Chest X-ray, PA view. Patient: 13 years old, sex F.
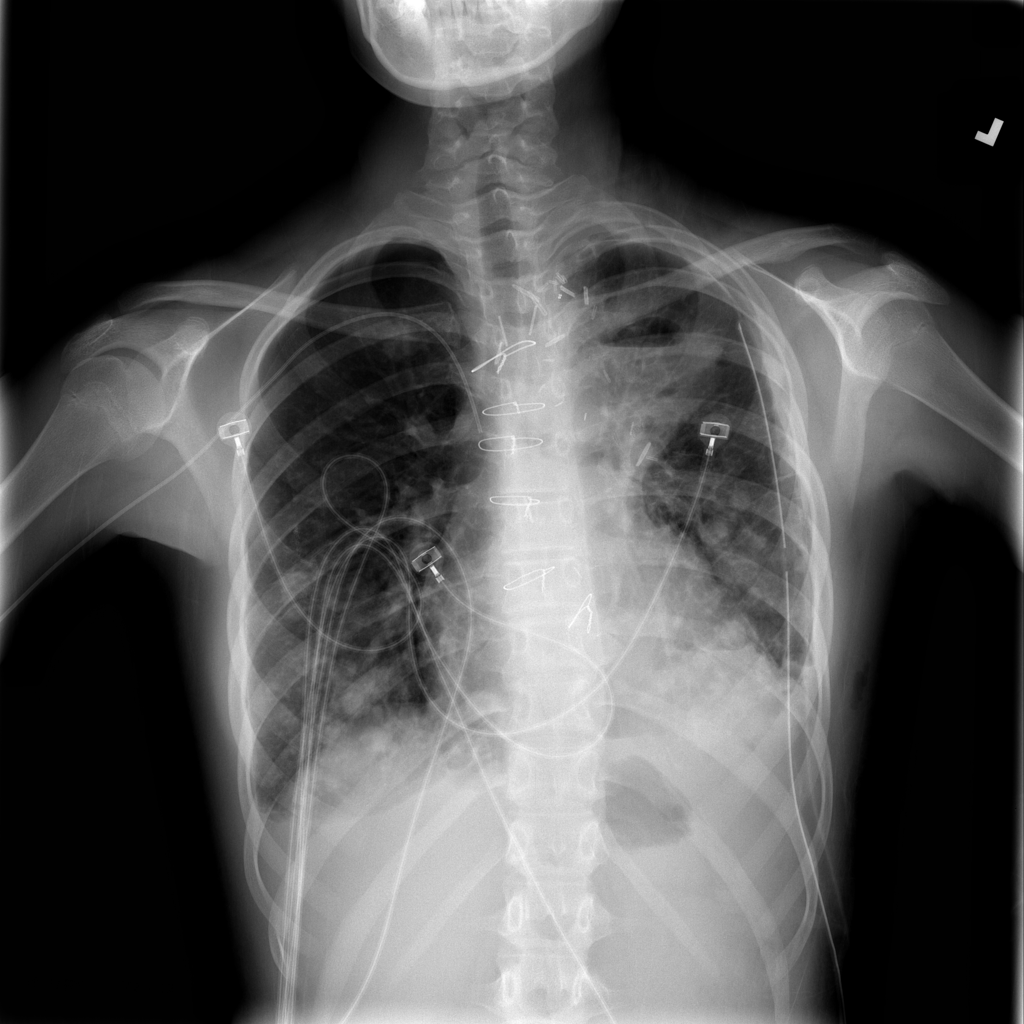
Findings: Atelectasis, Infiltration, Mass, Pneumothorax